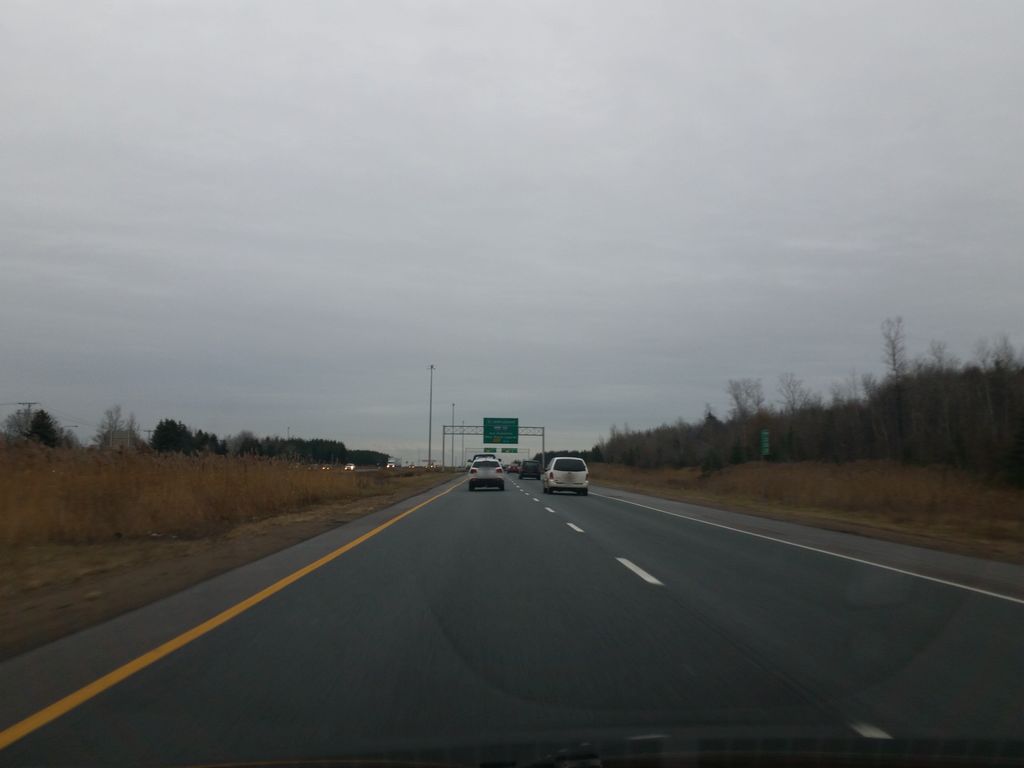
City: quebec_city